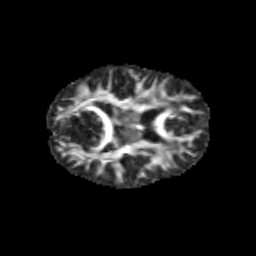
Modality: FA
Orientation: axial
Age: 11
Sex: female
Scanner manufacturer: siemens
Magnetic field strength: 3 T
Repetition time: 3.8 s
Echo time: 0.07 s